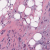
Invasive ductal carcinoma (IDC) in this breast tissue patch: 1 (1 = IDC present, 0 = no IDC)